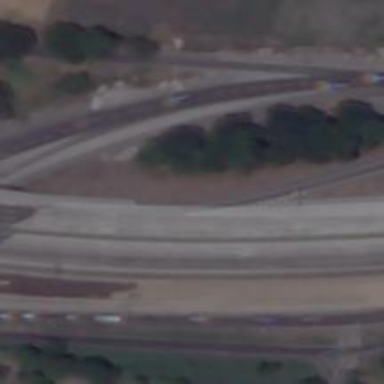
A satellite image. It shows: Motorway.